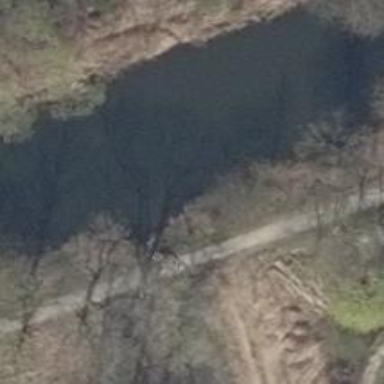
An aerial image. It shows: Path leading to bridge.